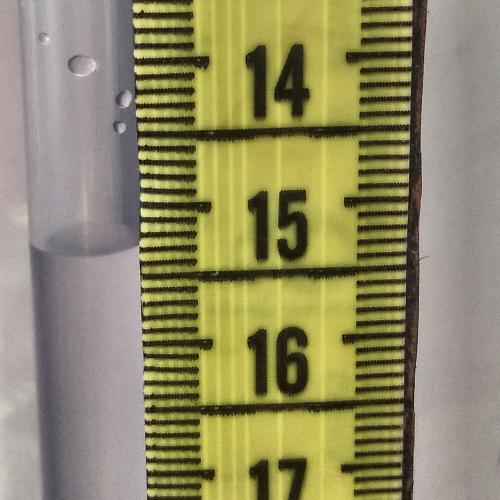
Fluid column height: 15.3 cm